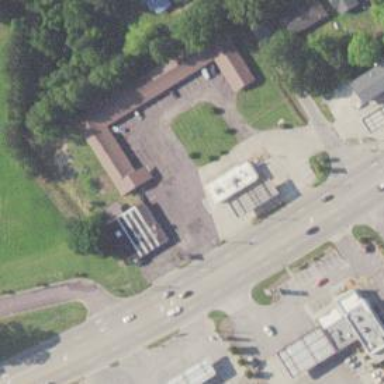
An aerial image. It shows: Convenience shop.